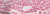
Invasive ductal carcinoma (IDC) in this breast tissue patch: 0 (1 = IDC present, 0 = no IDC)